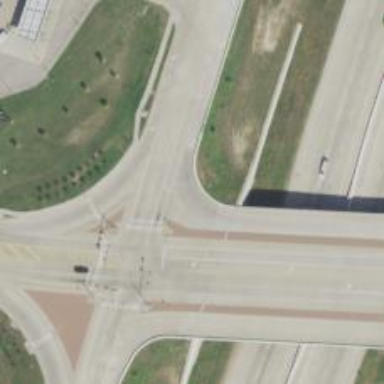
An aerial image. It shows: Secondary link road with asphalt surface.